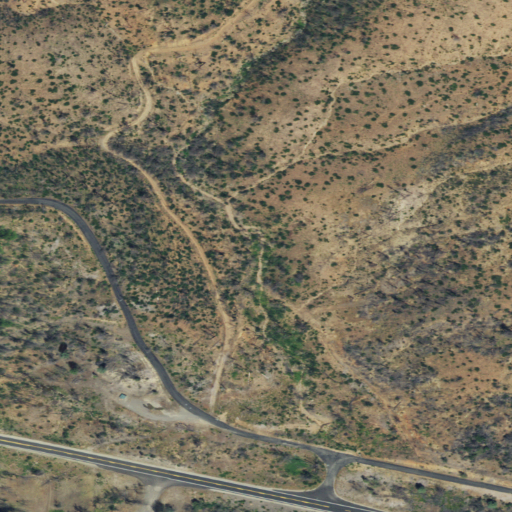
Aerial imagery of valley in California named Bull Gulch containing grassland, shrub, open development, low intensity development, evergreen forest, and medium intensity development